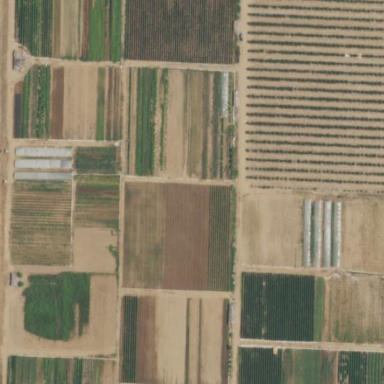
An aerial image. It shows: Crop field in farm area.